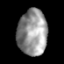
Tissue: prostate
Cell type: Epithelial cells
Senescence score: 0.3177
Nuclear area (px): 1326
Mean DAPI intensity: 149.39